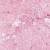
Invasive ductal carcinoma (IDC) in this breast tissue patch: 0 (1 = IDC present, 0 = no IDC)